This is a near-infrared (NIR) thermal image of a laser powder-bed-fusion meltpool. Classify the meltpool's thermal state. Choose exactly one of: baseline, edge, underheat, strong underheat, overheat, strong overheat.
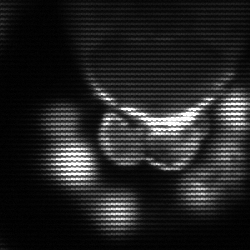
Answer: baseline